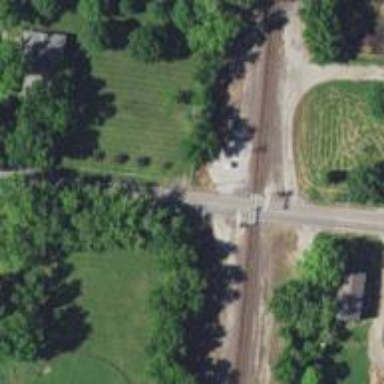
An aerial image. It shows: Level crossing with barriers.